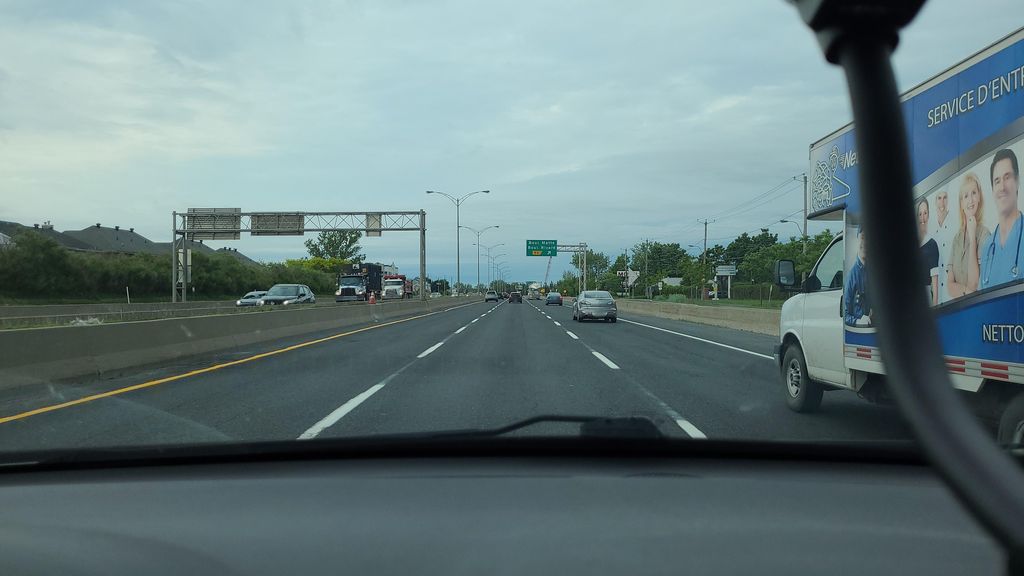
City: montreal